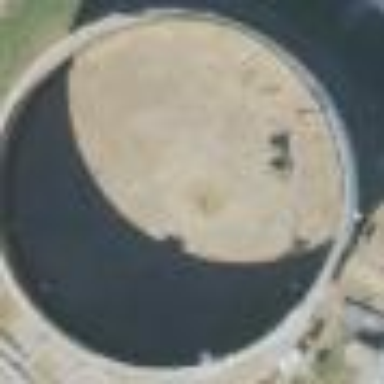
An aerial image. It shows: Storage tank that is man-made.